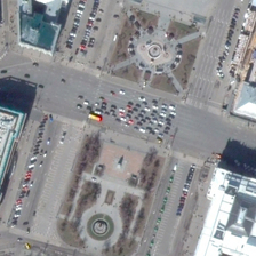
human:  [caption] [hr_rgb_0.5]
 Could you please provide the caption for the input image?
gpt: plenty of cars are running on the wide road separating the square next to parking lots .

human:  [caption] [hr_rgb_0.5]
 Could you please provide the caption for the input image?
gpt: the rectangular square is separated by a road which is full of cars including some bare trees .

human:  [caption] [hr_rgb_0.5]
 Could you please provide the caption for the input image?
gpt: Rectangular squares are separated by road full of cars, including some bare trees.

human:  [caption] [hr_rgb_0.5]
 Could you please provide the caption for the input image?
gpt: here is a rectangle square separated by a road with parked cars and bare trees .

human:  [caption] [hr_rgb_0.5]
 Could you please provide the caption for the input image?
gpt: The rectangular square is separated by a road full of cars and some bare trees.